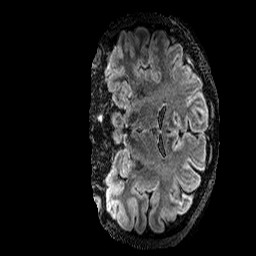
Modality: FLAIR
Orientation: coronal
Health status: ill
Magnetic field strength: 3 T